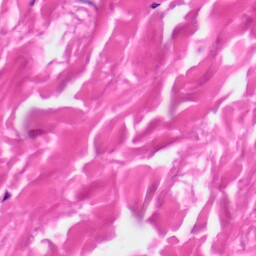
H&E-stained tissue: Skin